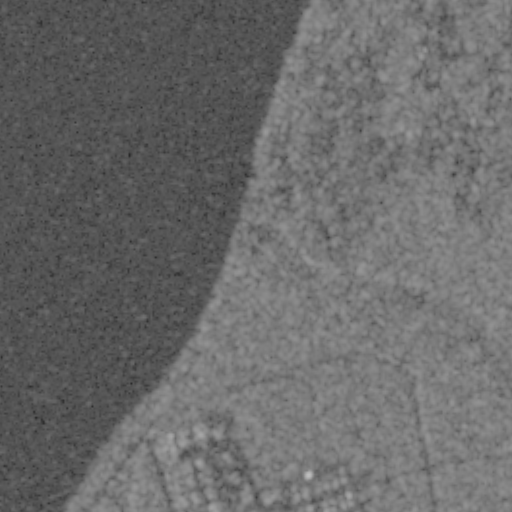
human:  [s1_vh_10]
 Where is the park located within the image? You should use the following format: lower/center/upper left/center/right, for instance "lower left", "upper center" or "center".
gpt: The park is located in the upper right of the image.
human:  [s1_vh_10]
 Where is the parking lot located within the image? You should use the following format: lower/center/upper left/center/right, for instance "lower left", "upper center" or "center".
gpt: The parking lot is located in the upper center of the image.
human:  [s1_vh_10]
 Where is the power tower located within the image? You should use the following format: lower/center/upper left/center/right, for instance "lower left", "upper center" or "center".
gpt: The power tower is located in the lower of the image.
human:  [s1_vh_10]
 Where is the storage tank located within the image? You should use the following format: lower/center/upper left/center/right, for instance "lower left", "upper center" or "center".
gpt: The storage tank is located in the lower of the image.
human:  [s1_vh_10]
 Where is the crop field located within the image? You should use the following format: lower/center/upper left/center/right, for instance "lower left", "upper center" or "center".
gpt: There is no crop field in the image.

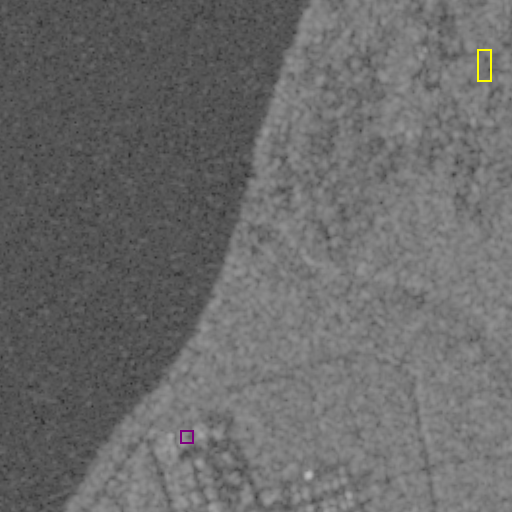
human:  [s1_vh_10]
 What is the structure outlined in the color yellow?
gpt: The structure outlined in yellow is a park.
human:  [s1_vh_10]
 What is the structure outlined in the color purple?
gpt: The structure outlined in purple is a storage tank.
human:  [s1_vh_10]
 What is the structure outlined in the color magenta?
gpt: There is no magenta outline.